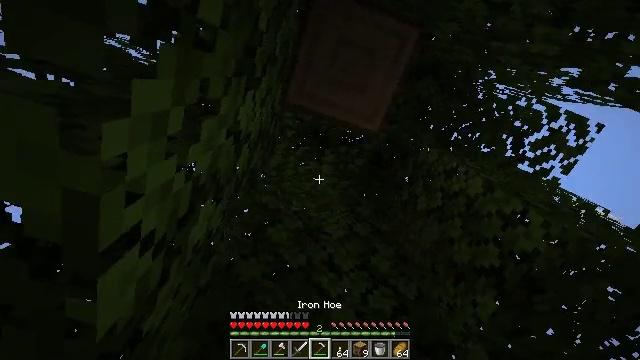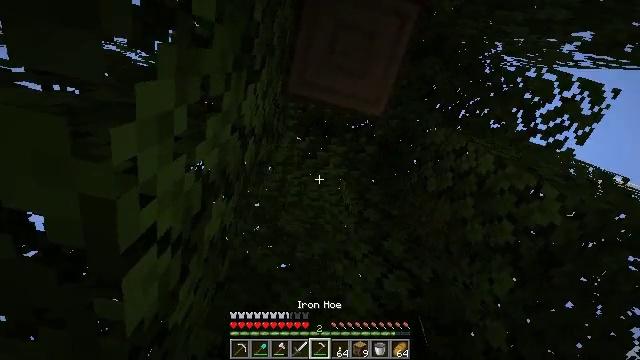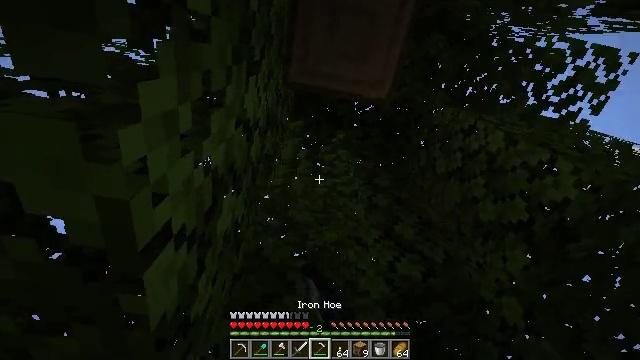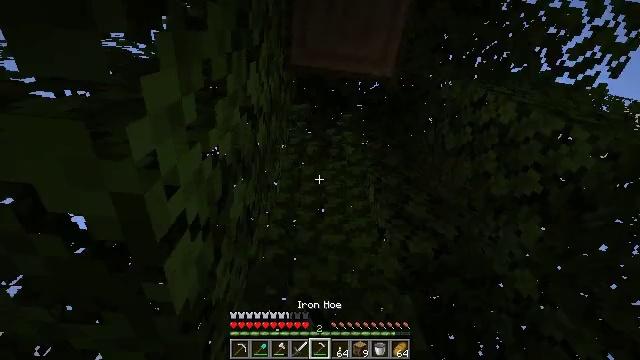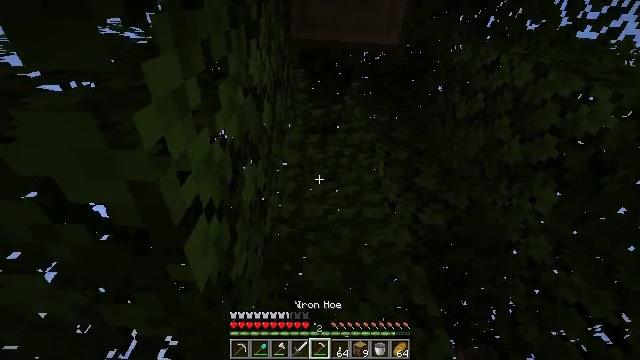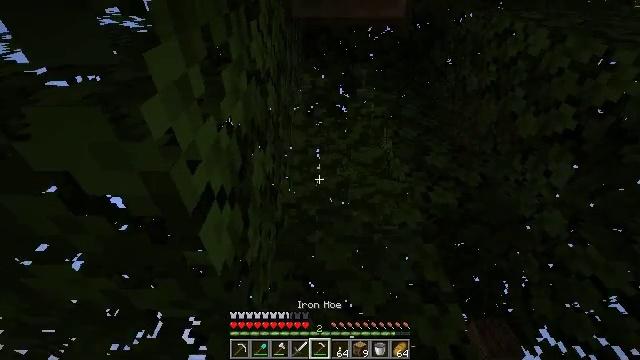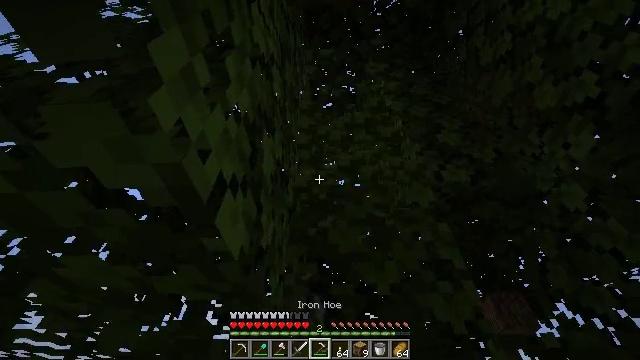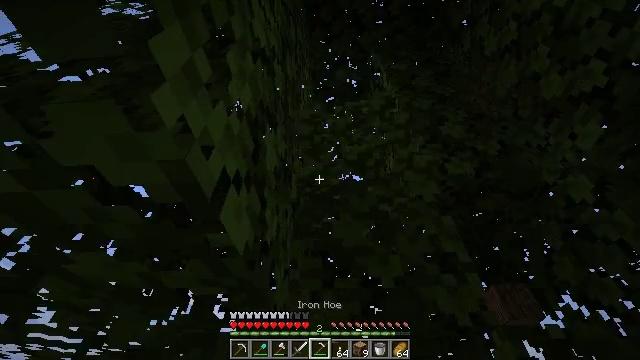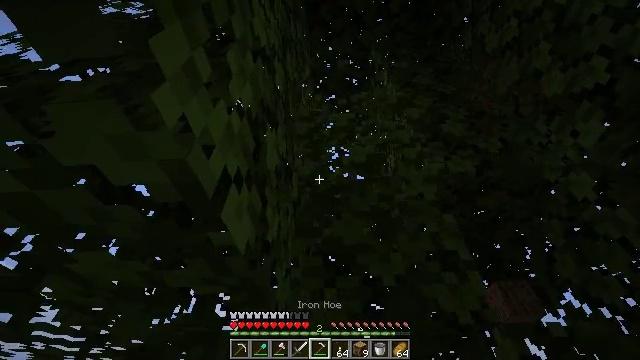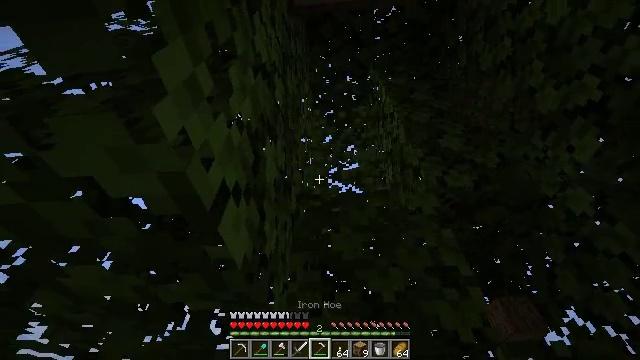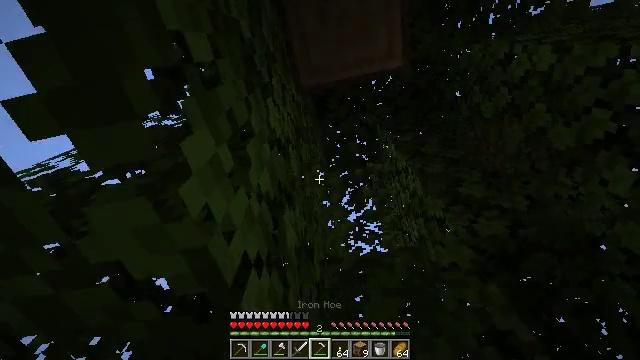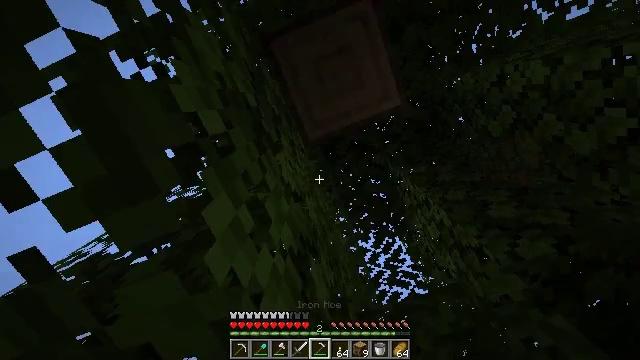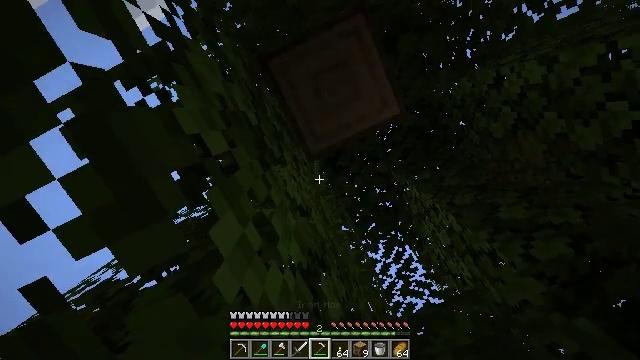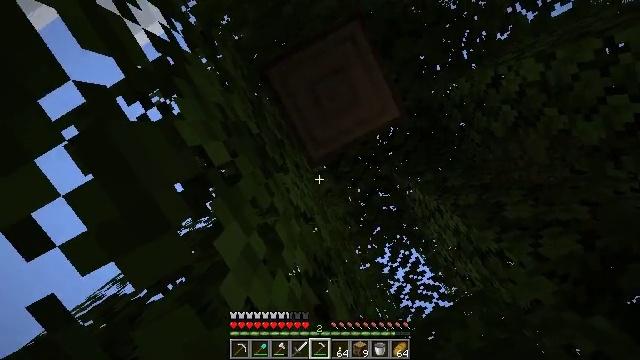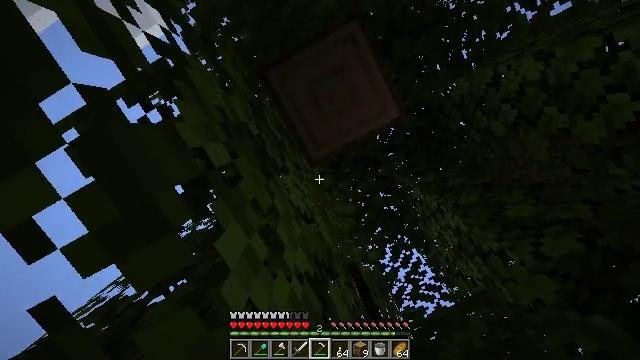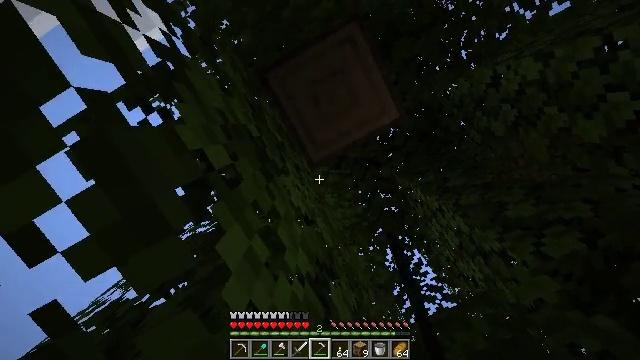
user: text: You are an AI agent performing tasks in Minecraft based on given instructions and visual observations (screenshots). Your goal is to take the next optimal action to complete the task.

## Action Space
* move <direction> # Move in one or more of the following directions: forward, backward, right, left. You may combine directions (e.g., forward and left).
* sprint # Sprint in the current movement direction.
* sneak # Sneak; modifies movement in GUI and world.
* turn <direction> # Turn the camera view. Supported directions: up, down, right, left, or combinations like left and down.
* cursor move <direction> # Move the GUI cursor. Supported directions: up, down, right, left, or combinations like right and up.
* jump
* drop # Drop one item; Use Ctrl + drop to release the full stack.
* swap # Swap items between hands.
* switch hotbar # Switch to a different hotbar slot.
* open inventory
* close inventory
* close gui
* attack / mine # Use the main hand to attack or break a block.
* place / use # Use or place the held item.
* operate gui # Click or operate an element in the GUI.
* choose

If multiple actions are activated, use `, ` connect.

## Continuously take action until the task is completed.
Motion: motion action
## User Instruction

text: Collect some oak leaves.
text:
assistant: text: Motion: turn left and down, attack / mine
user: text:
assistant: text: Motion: turn left and down, attack / mine
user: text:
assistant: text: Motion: turn left and down, attack / mine
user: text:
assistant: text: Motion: turn left and down, attack / mine
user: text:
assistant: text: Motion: turn left and down, attack / mine
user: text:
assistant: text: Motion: turn left and down, attack / mine
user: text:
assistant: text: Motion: turn left and down, attack / mine
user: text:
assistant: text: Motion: attack / mine
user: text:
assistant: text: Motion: turn up, attack / mine
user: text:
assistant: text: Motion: turn left and up, attack / mine
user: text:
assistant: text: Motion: turn left and up, attack / mine
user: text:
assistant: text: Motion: turn left and up, attack / mine
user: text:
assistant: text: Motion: turn left and up, attack / mine
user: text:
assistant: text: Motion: attack / mine
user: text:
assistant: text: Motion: attack / mine
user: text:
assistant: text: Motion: attack / mine
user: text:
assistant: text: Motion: attack / mine
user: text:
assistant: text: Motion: attack / mine